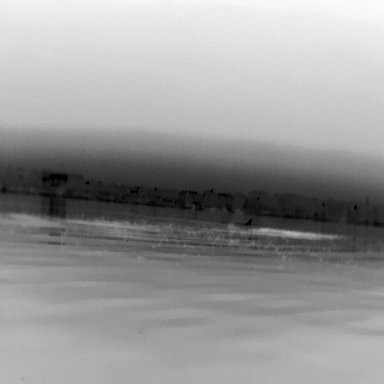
There is a canoe in the infrared image.